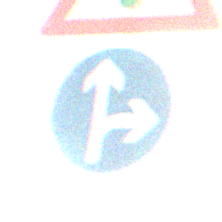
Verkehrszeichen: VorgeschriebeneFahrtrichtungGeradeausOderRechts
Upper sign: Lichtzeichenanlage
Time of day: MorningAfternoon
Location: Outdoor (Urban)
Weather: PartlyCloudy
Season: NotSpecified
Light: Natural